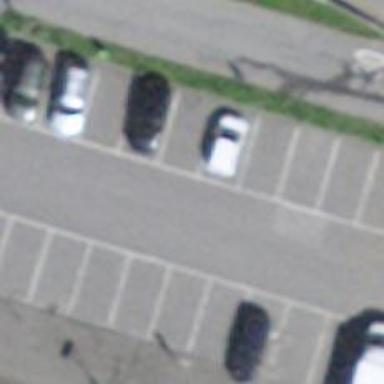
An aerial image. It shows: Car sharing facility.